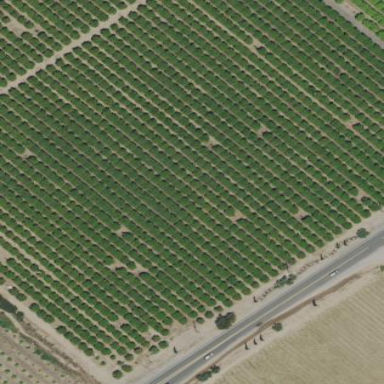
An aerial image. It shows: Orchard growing citrus fruits.